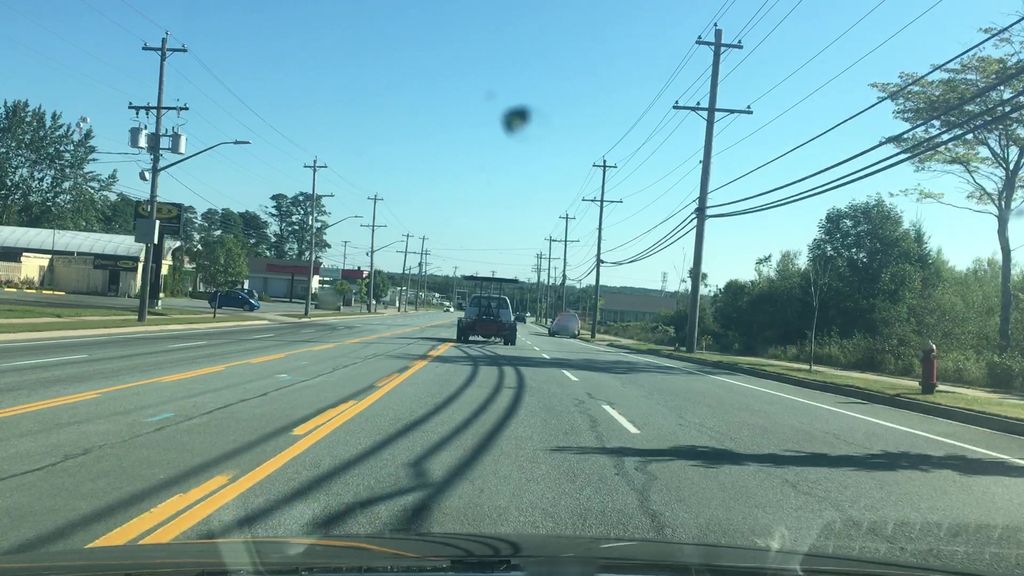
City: halifax